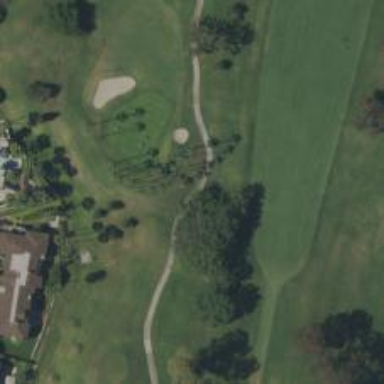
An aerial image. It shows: Golf cartpath that is also road path.